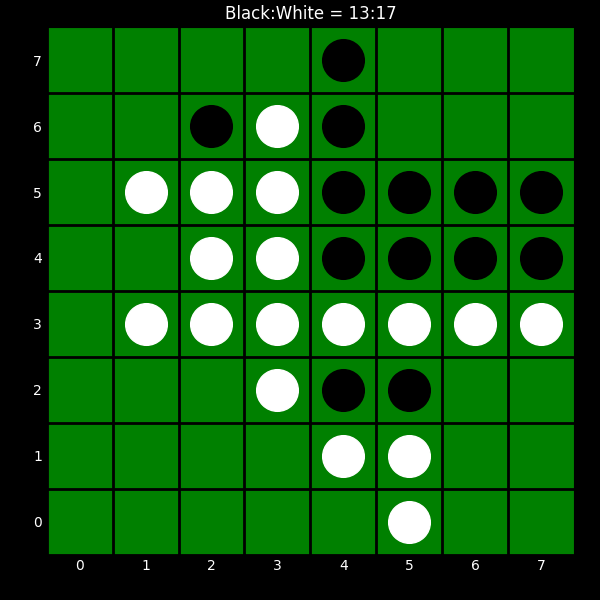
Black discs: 13
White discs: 17